Aerial crown-view tile of a tropical tree (Barro Colorado Island, Panama), acquired 20240716:
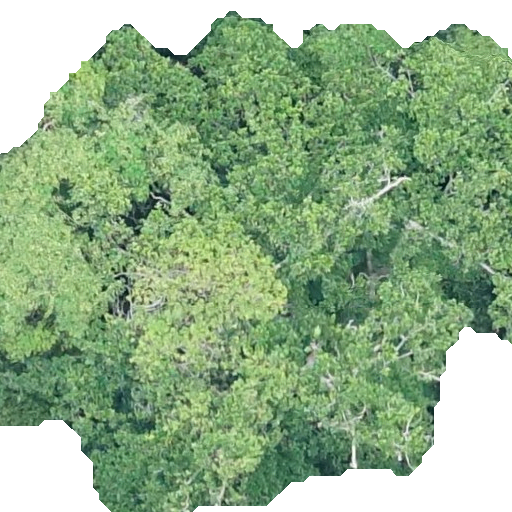
Species: Ficus insipida
GBIF accepted scientific name: Ficus insipida
Crown area: 388.321 m²